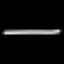
Label: line